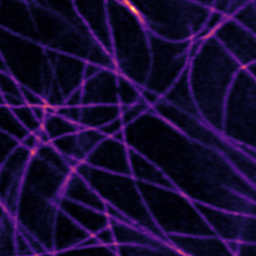
Label: Super-resolution Microtubules image